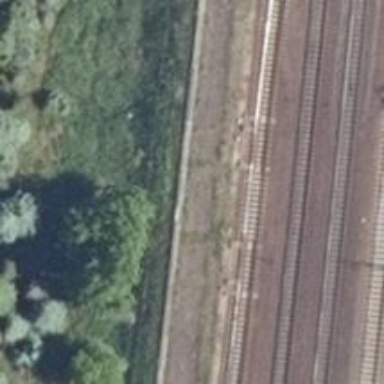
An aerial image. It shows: Railway switch with turnout to the right.